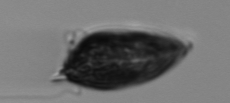
Label: Prorocentrum_micans